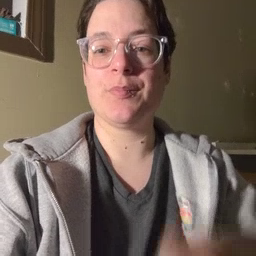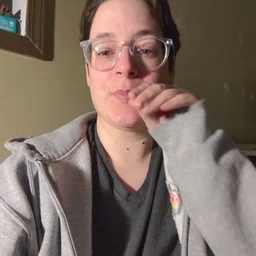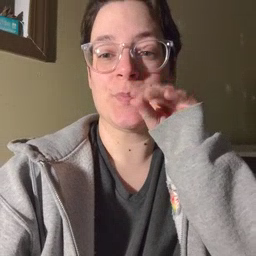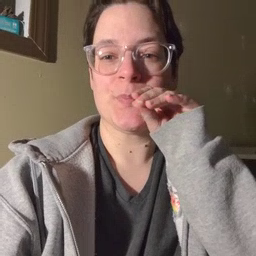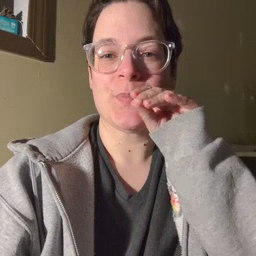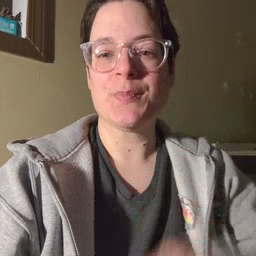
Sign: goose